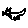
Label: cat